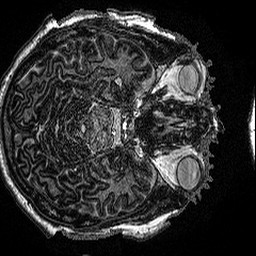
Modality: MP2RAGE
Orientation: axial
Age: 56
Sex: male
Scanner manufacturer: siemens
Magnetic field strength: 3 T
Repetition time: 5 s
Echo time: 0.00298 s